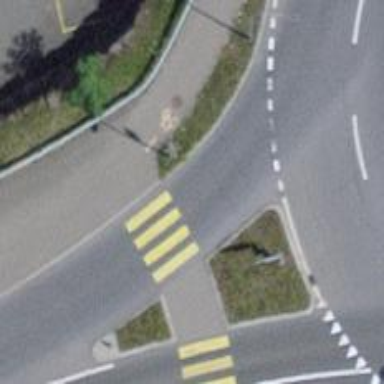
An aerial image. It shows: Uncontrolled zebra crossing with notable zebra markings.